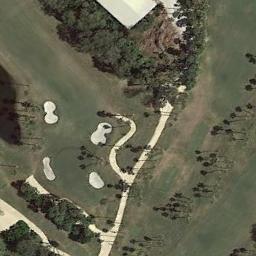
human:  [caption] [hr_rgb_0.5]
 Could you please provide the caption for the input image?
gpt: There are a few bunkers and several paths on a large green lawn on the golf course with many trees and a building .

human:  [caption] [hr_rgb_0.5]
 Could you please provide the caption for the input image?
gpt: There are numerous trees near the golf course .

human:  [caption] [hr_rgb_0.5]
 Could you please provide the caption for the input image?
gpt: There are two parallel paths from top left to bottom right .

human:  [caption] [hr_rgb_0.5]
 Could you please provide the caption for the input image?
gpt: The golf course has a lake, Some fairways, Roads, Barrier trees and sandpits and a house is also in the golf course .

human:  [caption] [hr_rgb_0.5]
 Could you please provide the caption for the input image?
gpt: There are four bunkers beside a path on the golf course .